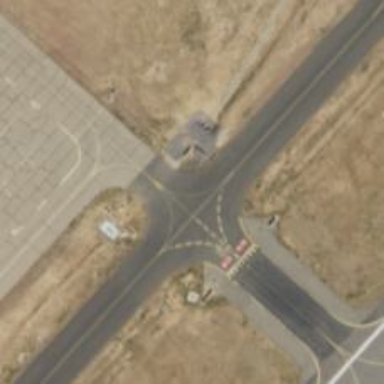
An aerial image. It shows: View of taxiway at the airport.